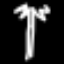
Label: palm tree